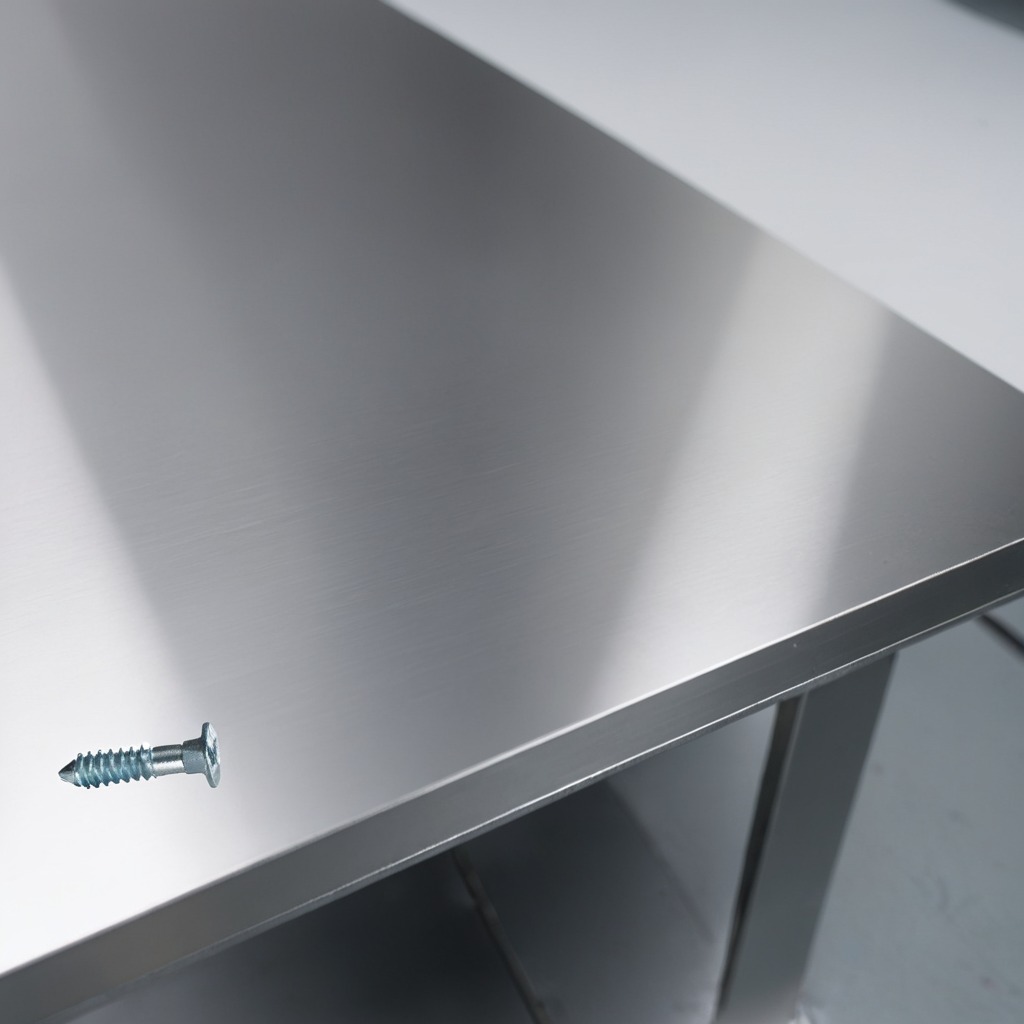
A metal screw lies on the stainless steel table in a high-end prototyping lab.